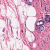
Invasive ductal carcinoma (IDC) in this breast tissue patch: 0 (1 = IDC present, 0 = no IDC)